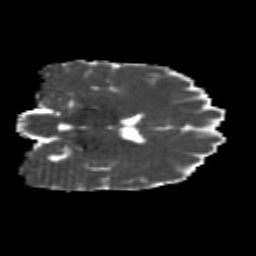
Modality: MD
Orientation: coronal
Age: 26
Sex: female
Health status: healthy
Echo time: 0.074 s